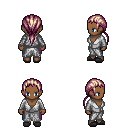
a pixel art fantasy rpg character, female body template, human, dark skin, white robe, magenta pants, white blonde ponytail hairstyle, gray slippers, four views (front, back, left, right), 2x2 character sprite sheet, small pixel art, hard edges, no anti-aliasing